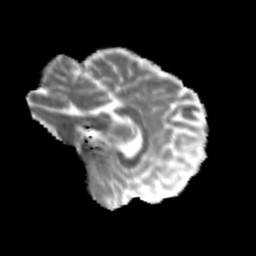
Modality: MD
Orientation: sagittal
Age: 24
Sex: male
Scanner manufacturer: siemens
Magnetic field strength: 3 T
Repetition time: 3.5 s
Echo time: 0.125 s